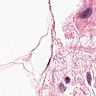
Metastatic tissue present: no